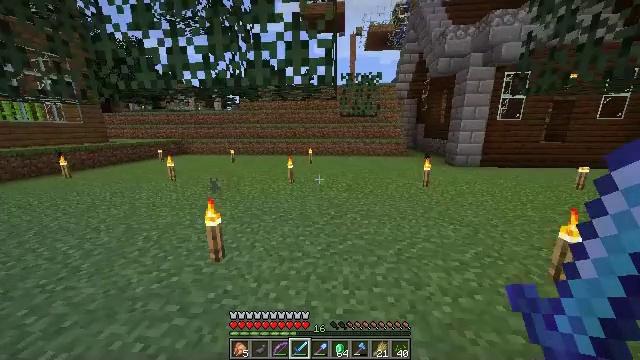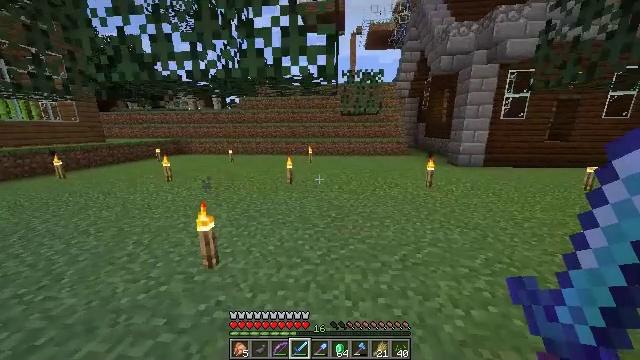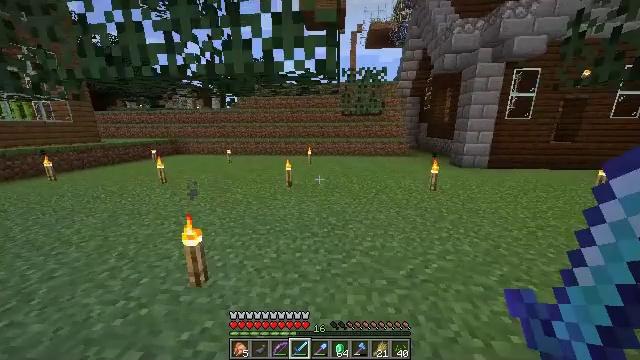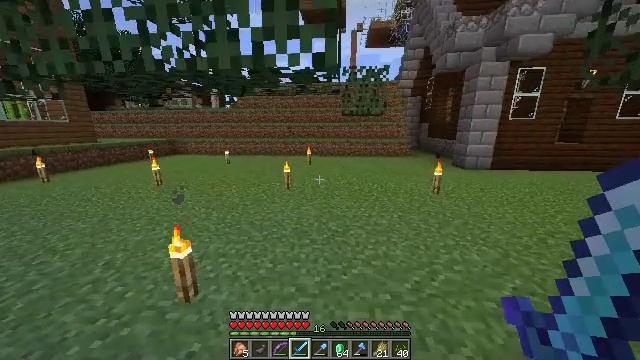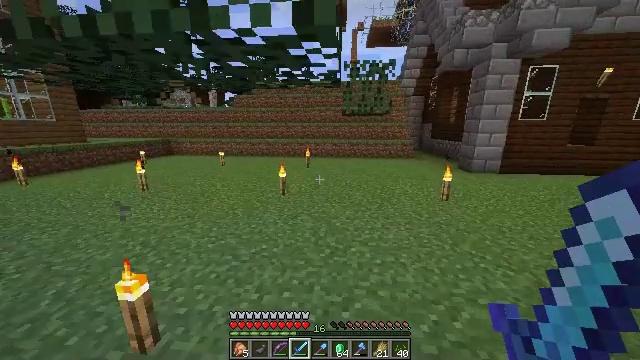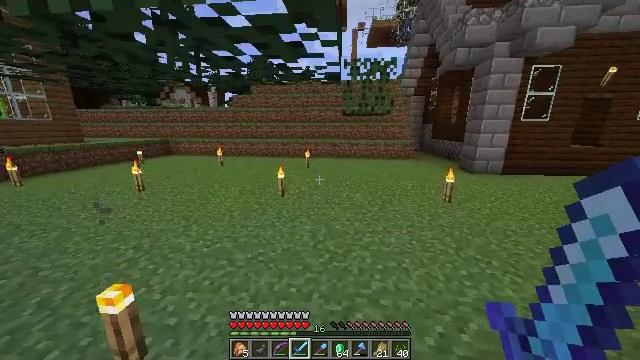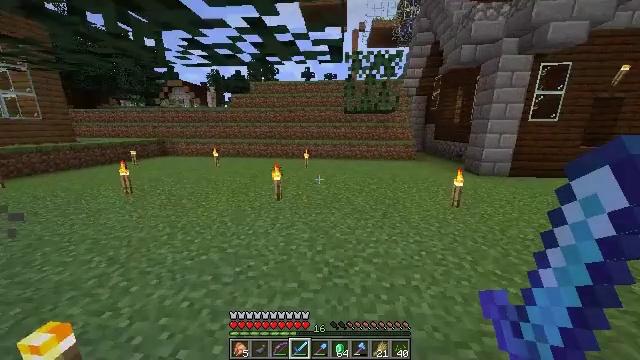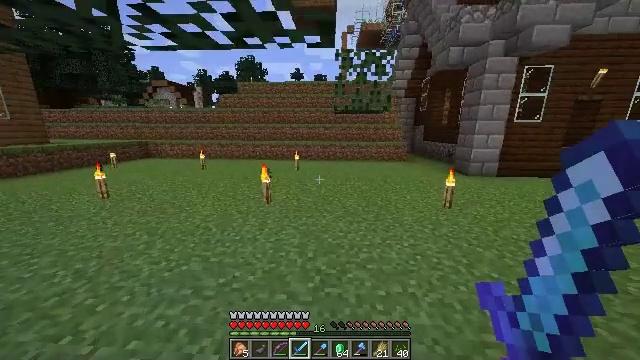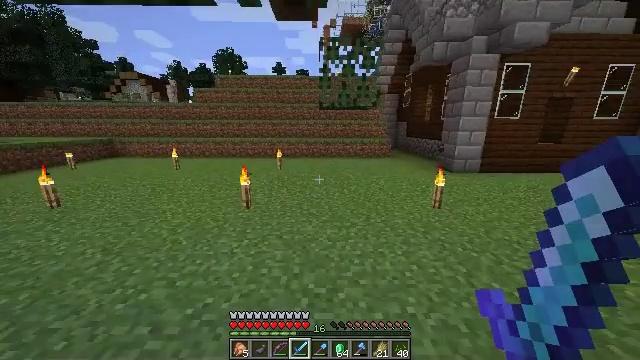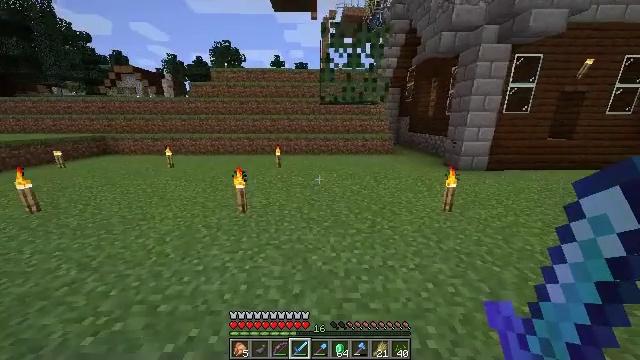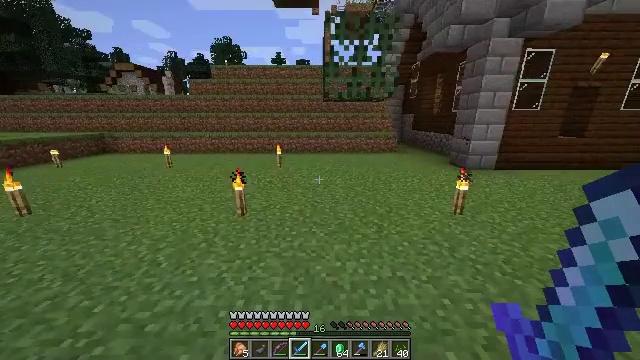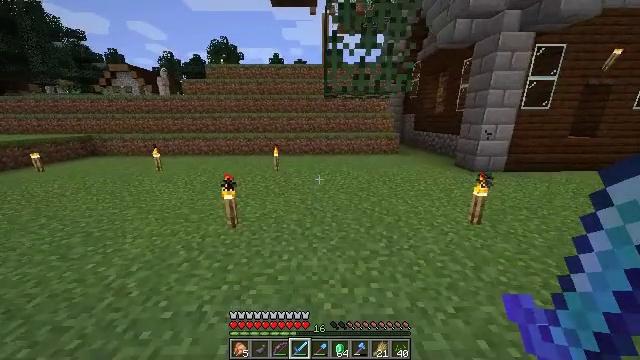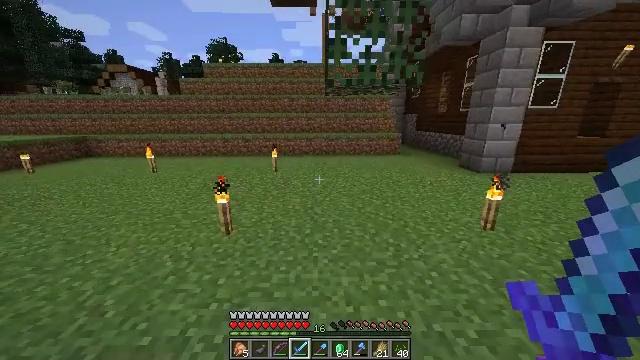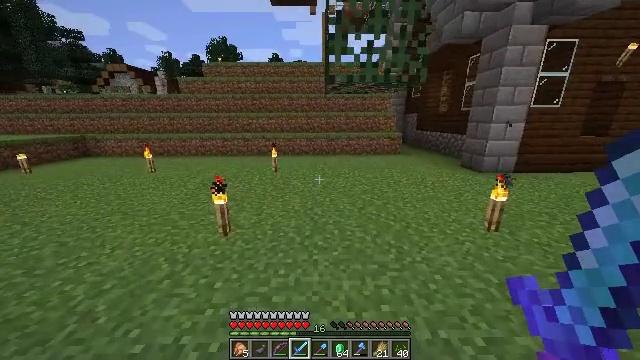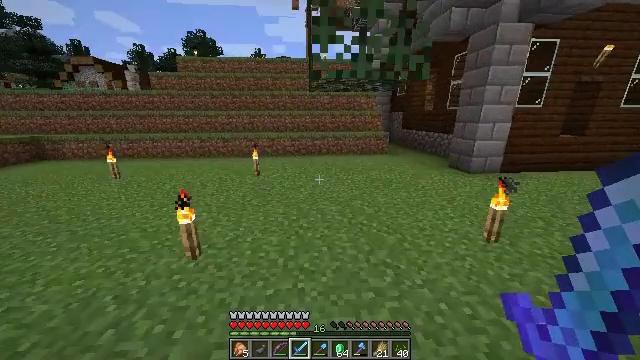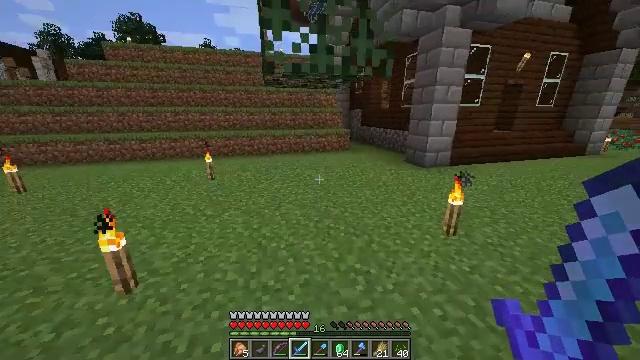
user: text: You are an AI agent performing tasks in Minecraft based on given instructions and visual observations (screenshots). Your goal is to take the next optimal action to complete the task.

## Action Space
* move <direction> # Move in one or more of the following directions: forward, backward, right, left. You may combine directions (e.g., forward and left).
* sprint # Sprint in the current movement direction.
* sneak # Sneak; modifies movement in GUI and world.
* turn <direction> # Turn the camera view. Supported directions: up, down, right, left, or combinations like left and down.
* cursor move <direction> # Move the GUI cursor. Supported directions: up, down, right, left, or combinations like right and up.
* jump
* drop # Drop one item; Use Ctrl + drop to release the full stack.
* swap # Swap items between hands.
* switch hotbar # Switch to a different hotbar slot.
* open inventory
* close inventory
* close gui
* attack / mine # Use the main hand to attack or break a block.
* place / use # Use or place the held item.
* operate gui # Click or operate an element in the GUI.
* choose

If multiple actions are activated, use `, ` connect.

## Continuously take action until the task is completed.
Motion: motion action
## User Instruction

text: Break the spruce leaves to clear the area.
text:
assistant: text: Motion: move forward
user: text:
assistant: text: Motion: move forward
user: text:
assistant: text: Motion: move forward
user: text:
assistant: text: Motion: move forward
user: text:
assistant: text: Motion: move forward
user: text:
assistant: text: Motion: move forward
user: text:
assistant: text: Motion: move forward, sprint, turn right
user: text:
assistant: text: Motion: move forward, sprint, turn right
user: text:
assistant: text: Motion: move forward, sprint, turn down
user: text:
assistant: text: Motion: move forward
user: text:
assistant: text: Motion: move forward
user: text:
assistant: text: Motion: move forward
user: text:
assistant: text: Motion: move forward, sprint
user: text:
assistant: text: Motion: move forward, sprint, turn right
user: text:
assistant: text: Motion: move forward, sprint, turn right
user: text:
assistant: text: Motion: move forward, turn right
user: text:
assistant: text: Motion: move forward, turn right
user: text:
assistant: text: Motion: move forward, sprint, turn right
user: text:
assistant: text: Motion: move forward, sprint, turn right
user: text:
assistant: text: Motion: move forward, sprint, turn right
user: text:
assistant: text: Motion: move forward, turn right
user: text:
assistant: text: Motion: move forward, turn right
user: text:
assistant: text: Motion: move forward, sprint
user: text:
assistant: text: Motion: move forward, sprint
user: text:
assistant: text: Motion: move forward, sprint
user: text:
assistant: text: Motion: move forward
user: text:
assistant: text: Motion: move forward
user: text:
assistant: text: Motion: move forward, turn left
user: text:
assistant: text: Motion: move forward, turn left
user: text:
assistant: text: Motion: move forward, turn left